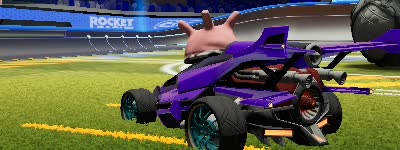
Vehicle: aftershock